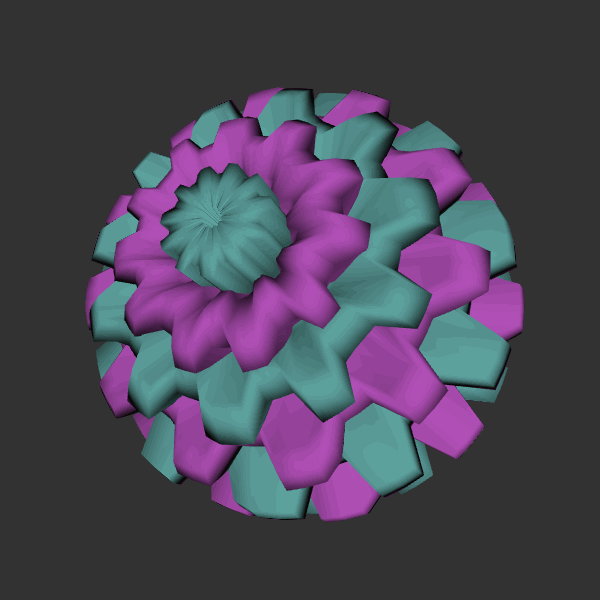
Background: dark